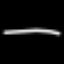
Label: line